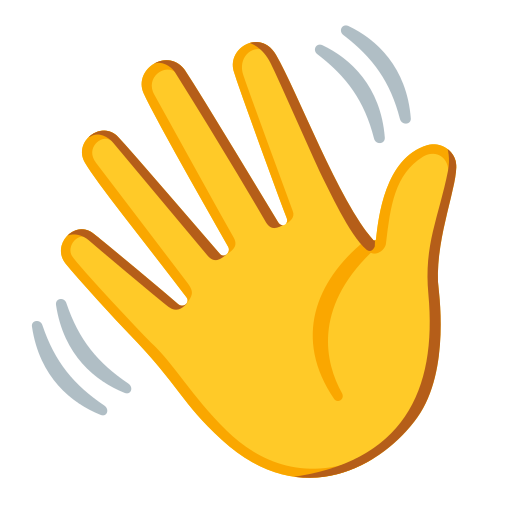
Emoji: 👋